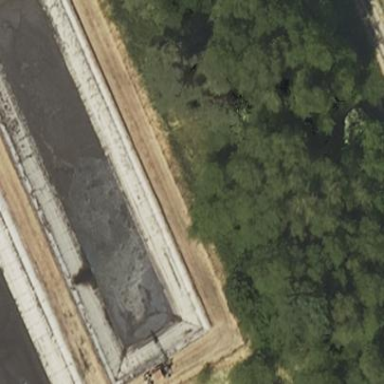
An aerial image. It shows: Sewage reservoir.